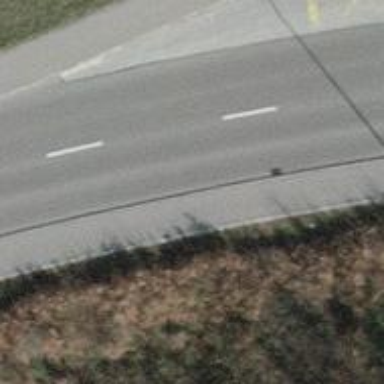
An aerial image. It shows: Secondary road with asphalt surface and cycle track on the left.